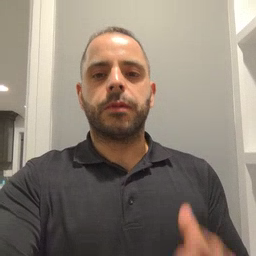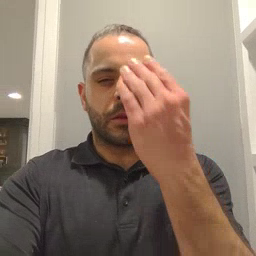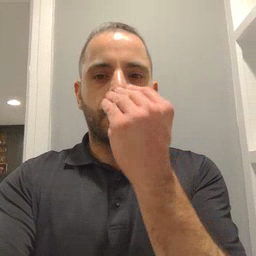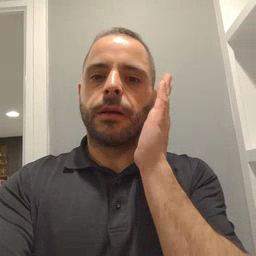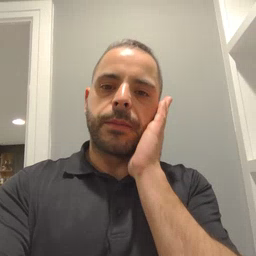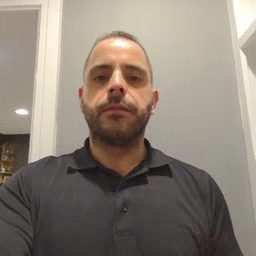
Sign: nap